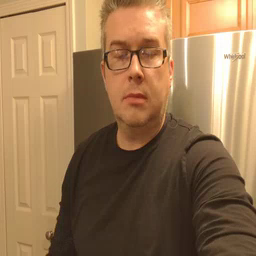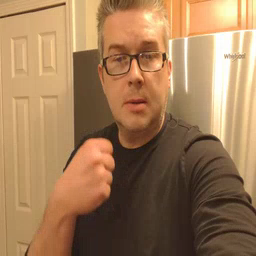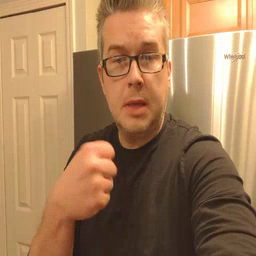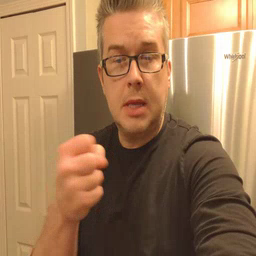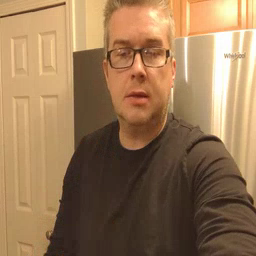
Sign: make